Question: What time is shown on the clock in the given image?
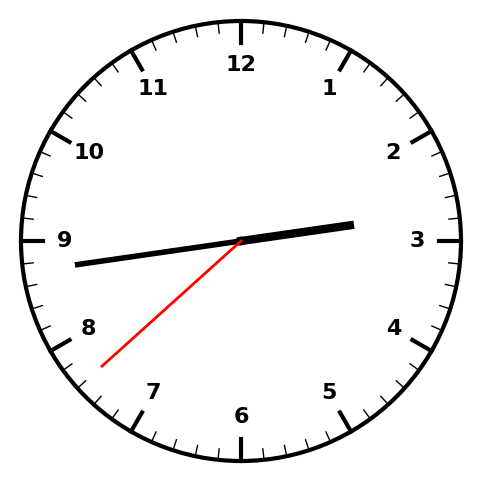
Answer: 02:43:38